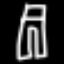
Label: pants